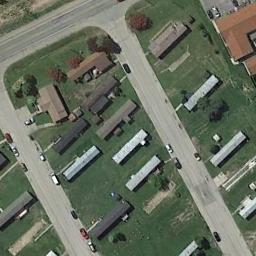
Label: mobile_home_park